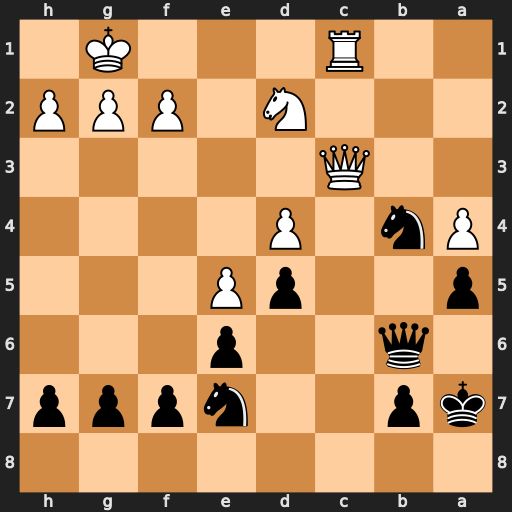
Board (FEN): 8/kp2nppp/1q2p3/p2pP3/Pn1P4/2Q5/3N1PPP/2R3K1
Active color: b
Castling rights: -
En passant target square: -
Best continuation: Na2 Qa3 Nxc1